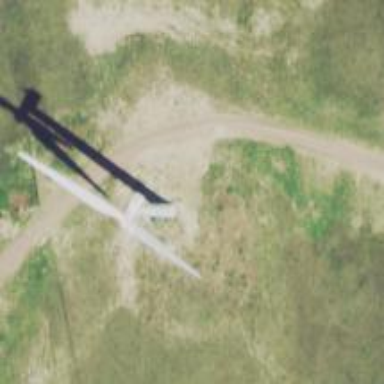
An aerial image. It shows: Wind generator using wind turbines of horizontal axis.